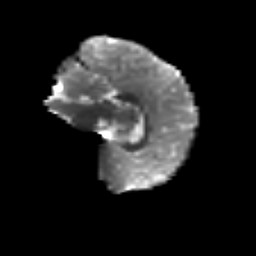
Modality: T2w
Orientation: sagittal
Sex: female
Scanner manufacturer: siemens
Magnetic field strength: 3 T
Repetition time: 5 s
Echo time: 0.071 s